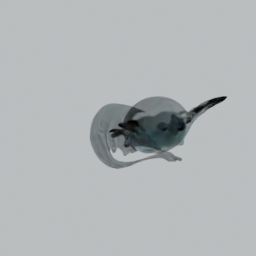
Label: animals